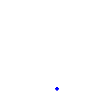
Particle: kaon